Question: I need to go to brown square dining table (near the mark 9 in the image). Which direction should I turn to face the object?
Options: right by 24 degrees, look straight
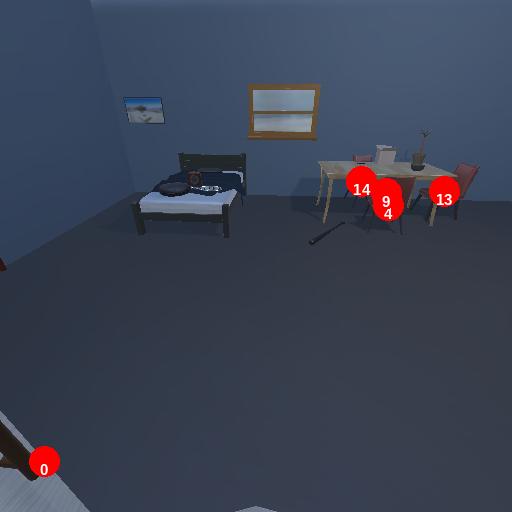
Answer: right by 24 degrees